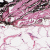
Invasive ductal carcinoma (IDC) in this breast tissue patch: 0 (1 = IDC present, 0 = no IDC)